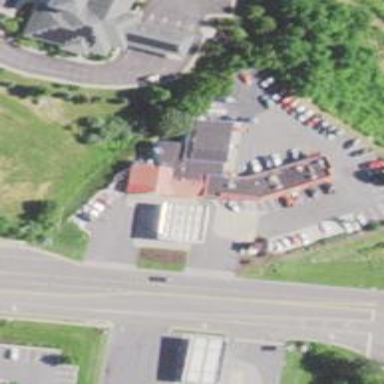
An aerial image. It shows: Convenience shop.